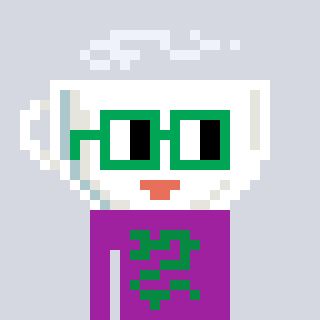
a pixel art character with square green glasses, a mug-shaped head and a magenta-colored body on a cool background